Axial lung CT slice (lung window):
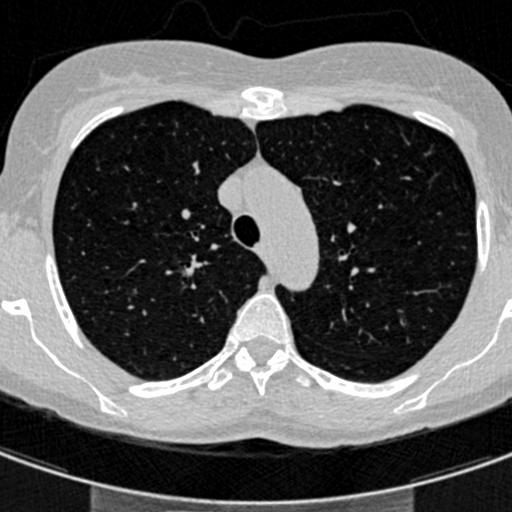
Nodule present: no